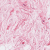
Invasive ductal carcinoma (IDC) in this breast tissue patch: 0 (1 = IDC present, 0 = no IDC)